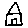
Label: house